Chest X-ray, PA view. Patient: 34 years old, sex M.
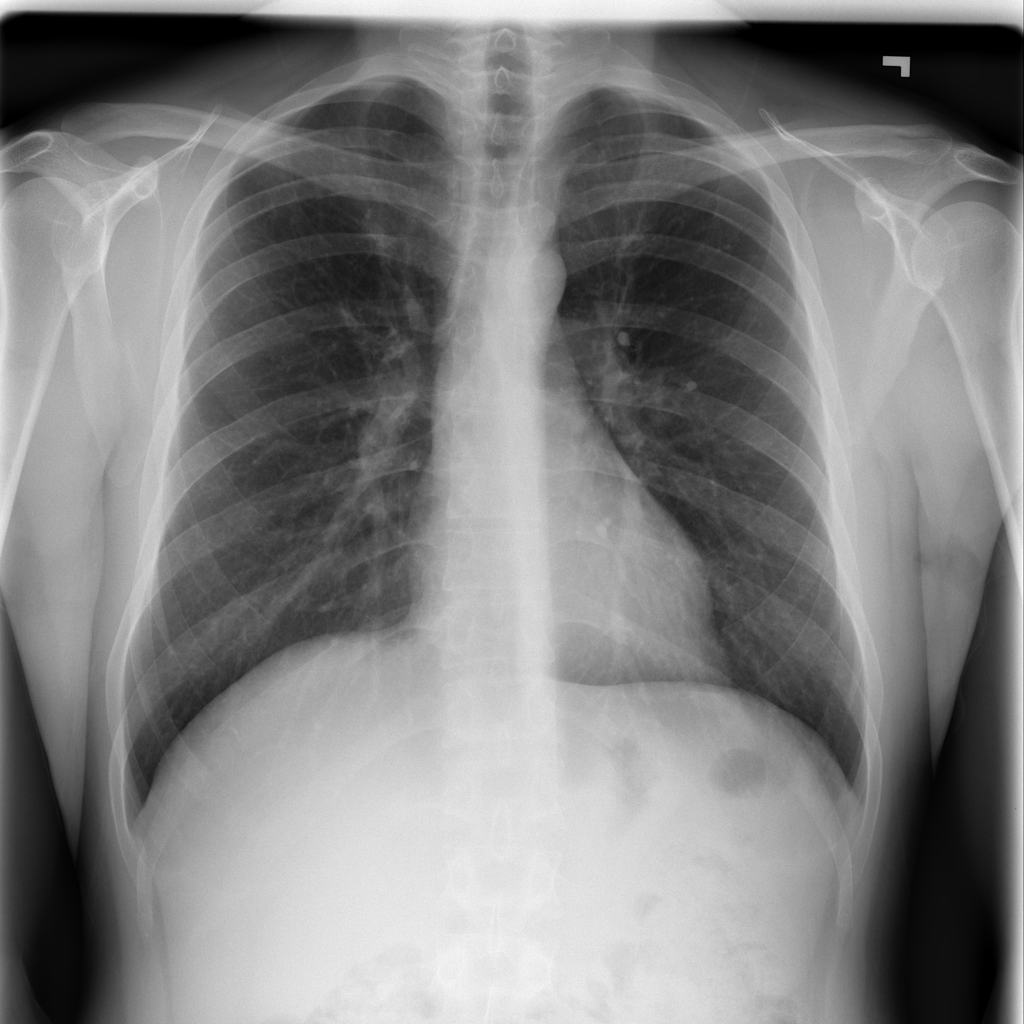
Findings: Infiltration